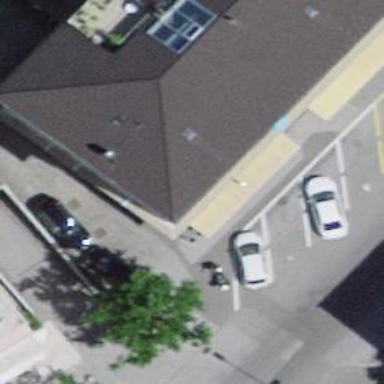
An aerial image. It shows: Restaurant.